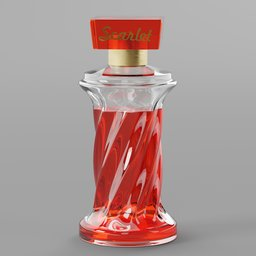
Label: tools